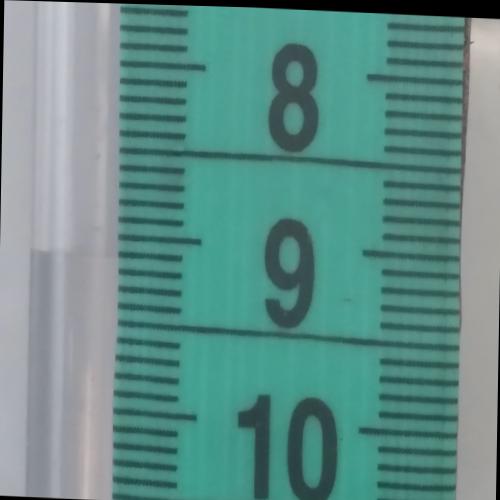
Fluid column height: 9.1 cm